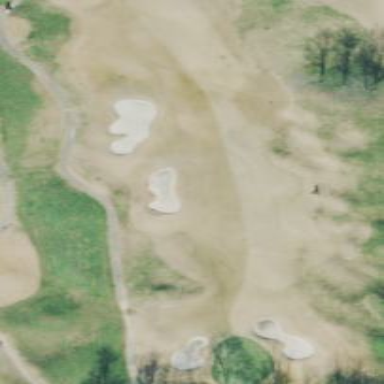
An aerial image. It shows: Golf fairway surrounded by grass.